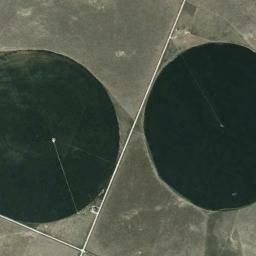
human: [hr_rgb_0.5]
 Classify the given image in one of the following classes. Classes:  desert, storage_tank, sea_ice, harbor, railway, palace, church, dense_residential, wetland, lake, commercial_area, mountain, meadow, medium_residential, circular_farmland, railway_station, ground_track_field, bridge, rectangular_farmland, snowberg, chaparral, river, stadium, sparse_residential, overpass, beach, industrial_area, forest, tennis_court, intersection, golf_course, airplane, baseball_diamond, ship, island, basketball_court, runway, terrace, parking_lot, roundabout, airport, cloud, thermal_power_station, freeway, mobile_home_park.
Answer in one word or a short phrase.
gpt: circular_farmland